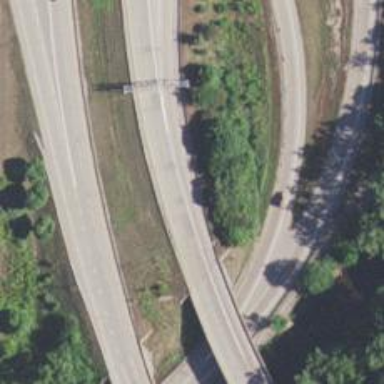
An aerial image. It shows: Motorway junction.